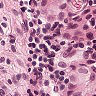
Metastatic tissue present: yes